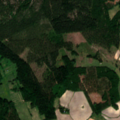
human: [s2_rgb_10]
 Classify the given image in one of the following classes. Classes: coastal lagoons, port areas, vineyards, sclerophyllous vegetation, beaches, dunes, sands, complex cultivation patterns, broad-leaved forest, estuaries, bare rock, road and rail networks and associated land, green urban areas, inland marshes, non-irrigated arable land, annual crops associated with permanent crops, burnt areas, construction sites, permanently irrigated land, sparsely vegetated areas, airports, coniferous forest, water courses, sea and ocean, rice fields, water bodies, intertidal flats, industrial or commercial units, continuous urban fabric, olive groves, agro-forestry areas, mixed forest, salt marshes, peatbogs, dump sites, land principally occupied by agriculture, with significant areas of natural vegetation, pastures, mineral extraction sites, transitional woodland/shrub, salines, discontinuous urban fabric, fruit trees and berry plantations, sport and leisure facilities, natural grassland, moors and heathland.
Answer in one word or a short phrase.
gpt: non-irrigated arable land, land principally occupied by agriculture, with significant areas of natural vegetation, coniferous forest, mixed forest